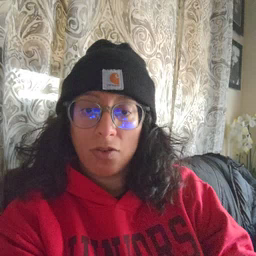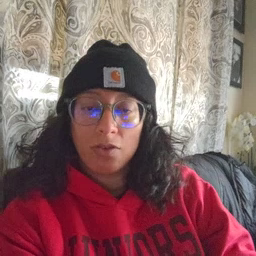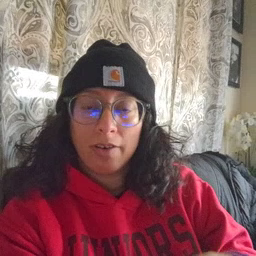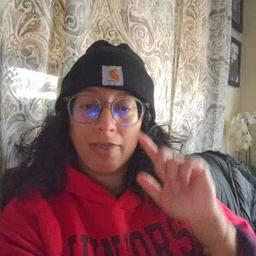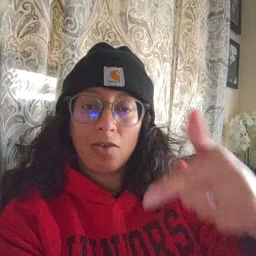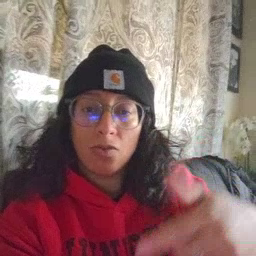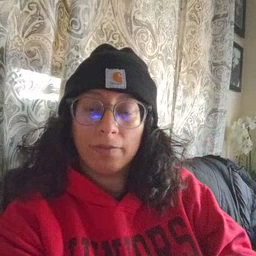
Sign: later